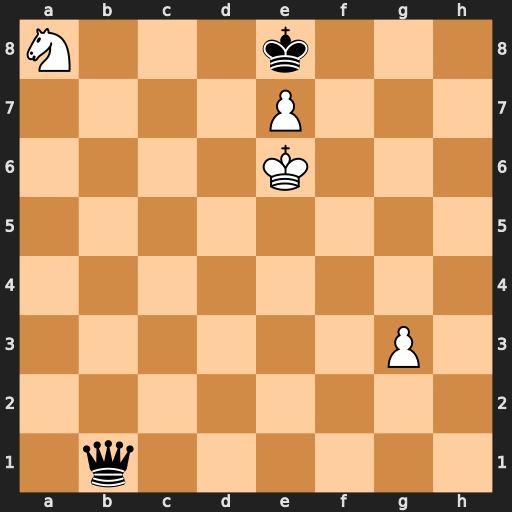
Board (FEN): N3k3/4P3/4K3/8/8/6P1/8/1q6
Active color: w
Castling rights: -
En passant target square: -
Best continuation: Nc7#